Interaction volume radius: 10 \u00c5
Interaction volume height: 35 \u00c5
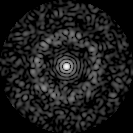
Disorder parameter: 0.8315